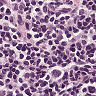
Metastatic tissue present: no